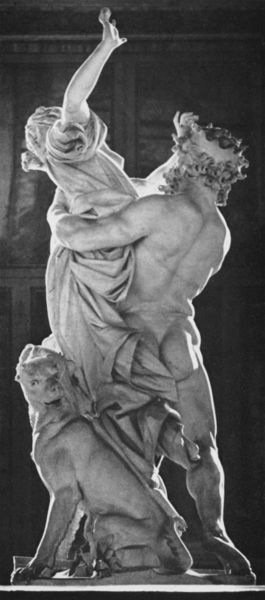
Titel: Raub der Proserpina
Künstler: Giovanni Lorenzo Bernini
Institution: Rom, Villa Borghese
Schlagwörter: fuß, gott, gruppe, hand, kampf, mann, nackt, weiß, bewegung, frau, marmor, rücken, schwarz, hund, tier, tanz, bart, arm, barock, halten, stein, gewand, haare, kind, paar, krone, locken, renaissance, skulptur, statue, bein, hintern, umarmung, figuren, könig, muskeln, faltenwurf, rodin, halle, flucht, foto, fotografie, griff, sex, raub, kranz, mythologie, heben, fließend, drachen, mamor, hades, unterwelt, ovid, serpentina, bernini, neptun, proserpina, haate, raptus, serpentinata, raub der proserpina, höllenhnund